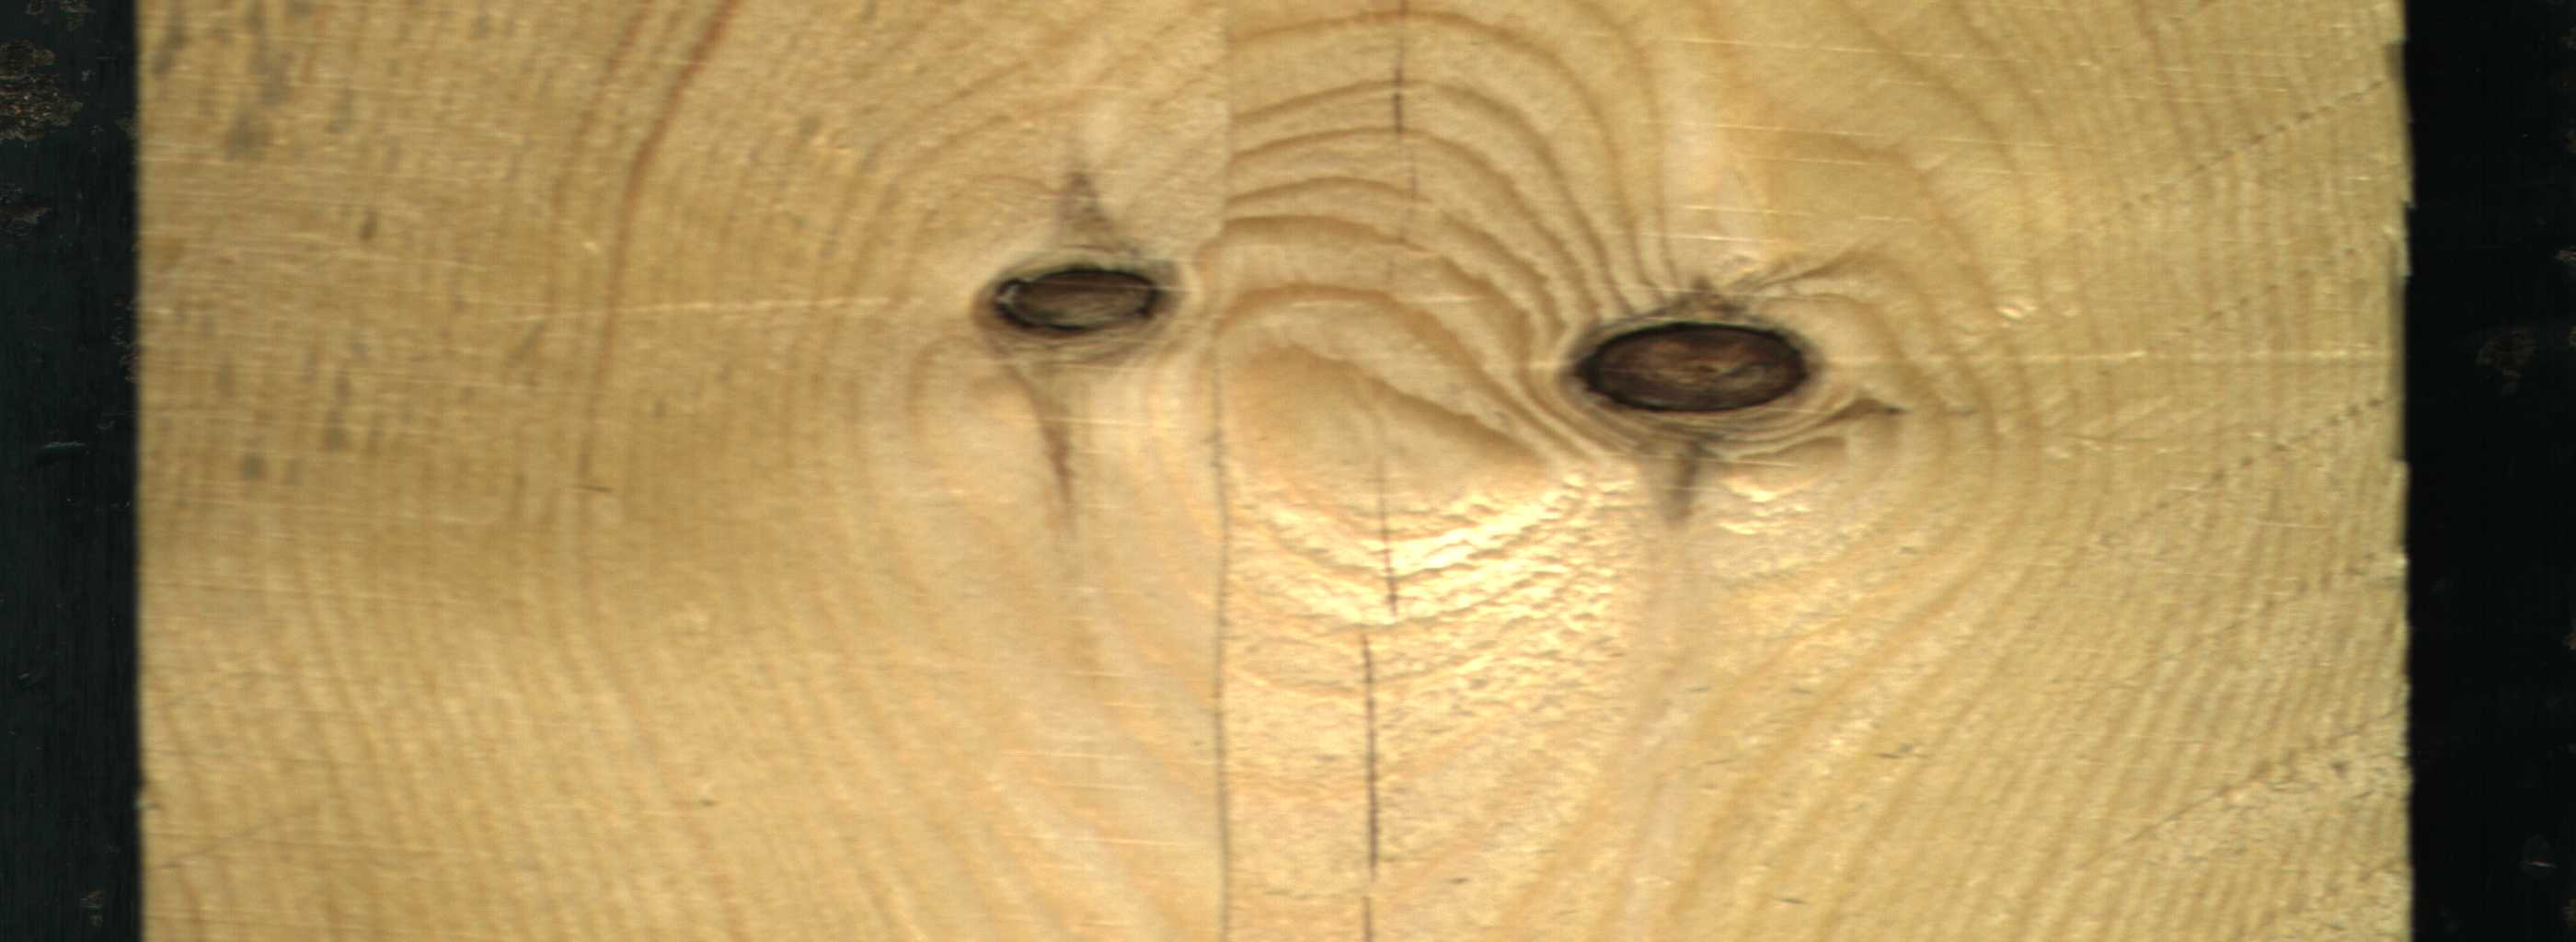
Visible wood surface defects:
Crack
Dead_Knot
Dead_Knot